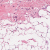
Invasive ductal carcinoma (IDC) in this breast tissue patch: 0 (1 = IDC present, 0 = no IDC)